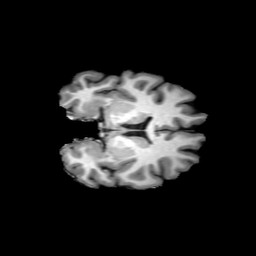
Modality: T1w
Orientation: coronal
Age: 24
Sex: female
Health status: healthy